Тонкостенная проводящая сфера радиусом $R$ (см. рис) подключена к источнику тонкими проводами, присоединенными в точках $А$ и $Б$ ($АО\perpОБ$). Ток через источник равен $I_0$.
В каком направлении движутся заряды в точке $В$ ($ОВ\perp АО$ и $ОВ\perp БО$)? Сделаем на сфере около точки $В$ две отметки так, чтобы расстояние между ними составляло $R/1000$, а соединяющий их отрезок оказался перпендикулярным направлению движения зарядов.
Какая часть общего тока протекает по сфере между этими отметками?
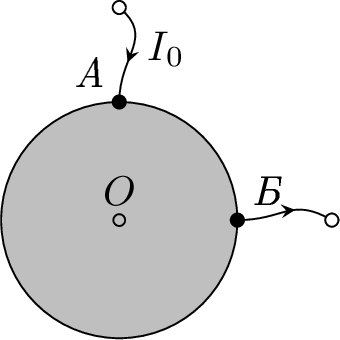
В каком направлении движутся заряды в точке $В$ ($ОВ\perp АО$ и $ОВ\perp БО$)?

Какая часть общего тока протекает по сфере между этими отметками?
Темы:
T, Постоянный ток, Метод наложения токов, Электричество, Всероссийские